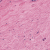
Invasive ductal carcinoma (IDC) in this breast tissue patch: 0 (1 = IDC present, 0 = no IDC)